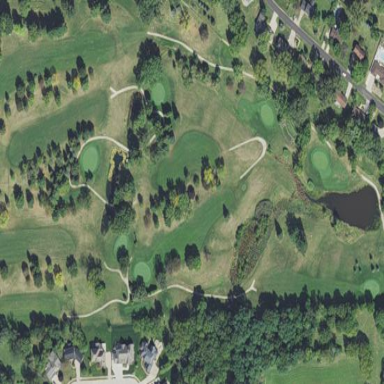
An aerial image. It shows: Golf course surrounded by greenery.